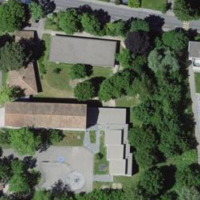
EUNIS habitat code: 55
Species observed at this site:
Geranium pyrenaicum